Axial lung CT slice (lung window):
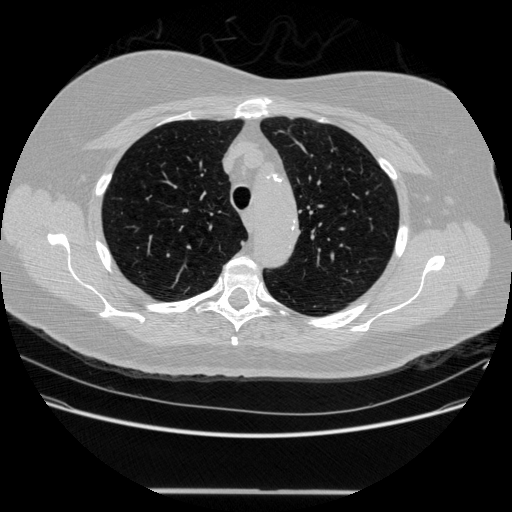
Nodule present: no